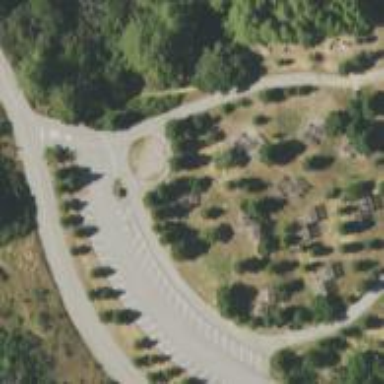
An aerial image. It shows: Parking area.